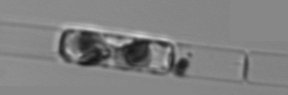
Label: Guinardia_delicatula_TAG_internal_parasite